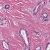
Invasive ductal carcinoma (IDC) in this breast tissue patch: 1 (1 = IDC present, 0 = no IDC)